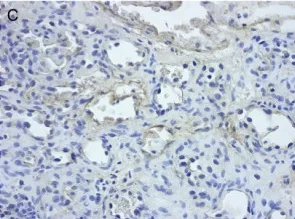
Histological findings of a pulmonary hilar lymph node. Endothelial cells were positive for factor VIII and CD34. Factor VIII immunostaining.
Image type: pathology (immunostaining)